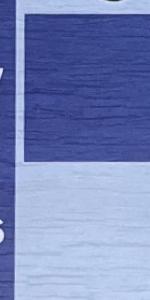
Label: Empty